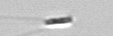
Label: Chaetoceros_subtilis